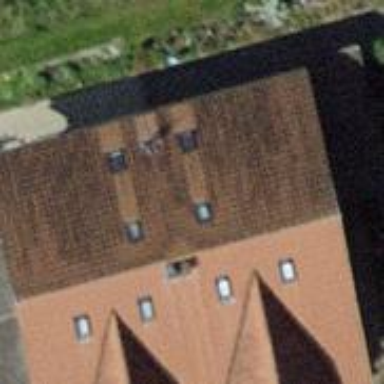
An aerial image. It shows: Terrace building with gabled roof covered in roof tiles.